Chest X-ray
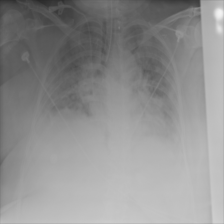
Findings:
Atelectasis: negative
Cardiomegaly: negative
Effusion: negative
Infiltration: negative
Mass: negative
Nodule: negative
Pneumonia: negative
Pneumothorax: negative
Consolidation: negative
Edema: negative
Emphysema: negative
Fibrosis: negative
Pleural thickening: negative
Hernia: negative